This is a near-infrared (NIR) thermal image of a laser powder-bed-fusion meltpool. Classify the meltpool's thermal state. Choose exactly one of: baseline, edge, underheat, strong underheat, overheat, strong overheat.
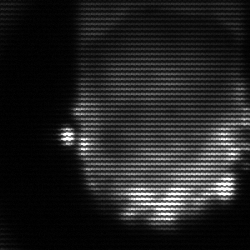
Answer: baseline